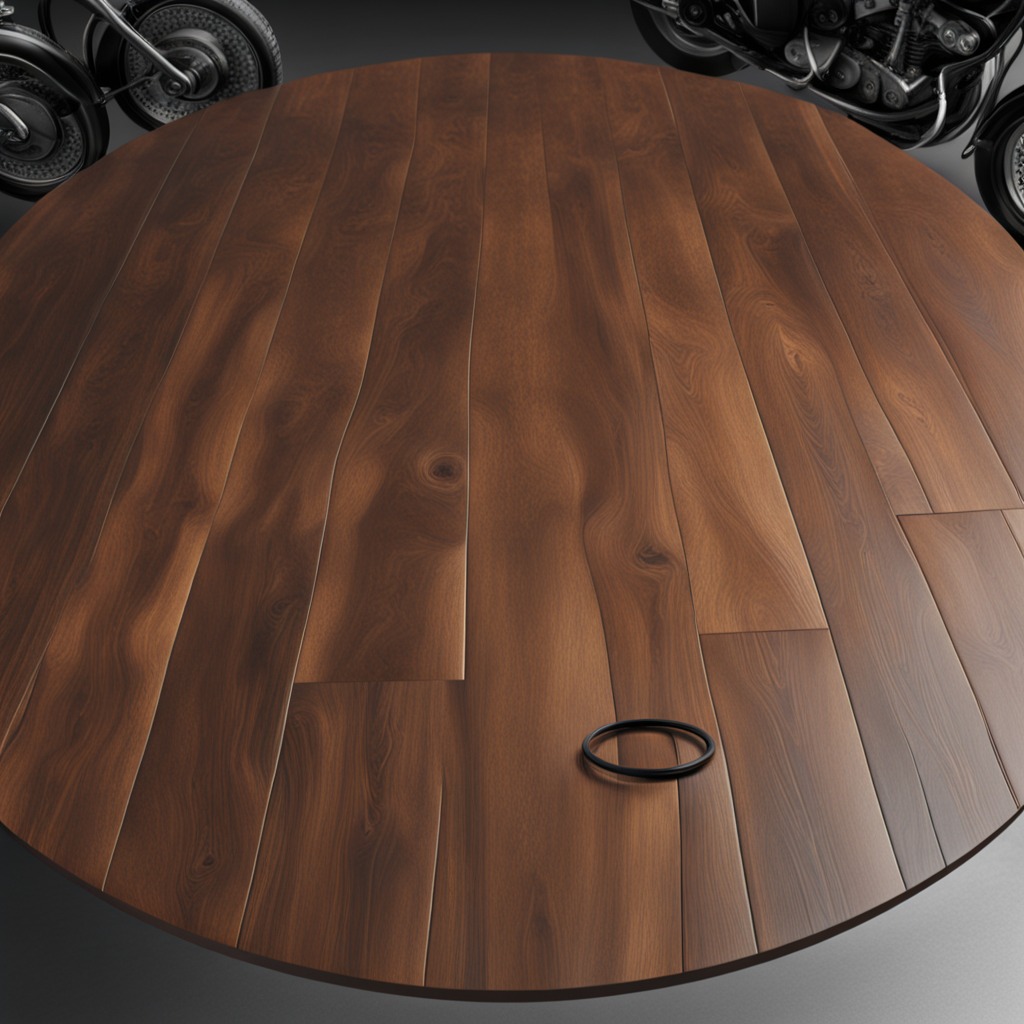
A rubber O-ring lies on the wooden table in the vintage motorcycle garage.